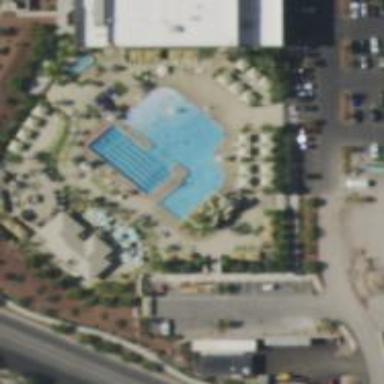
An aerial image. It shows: Water slide attraction.